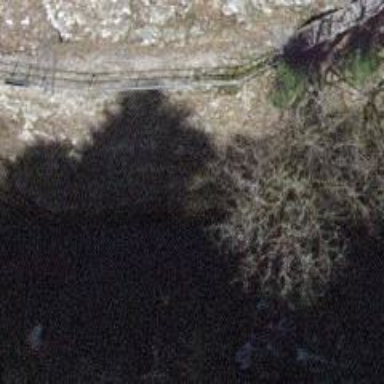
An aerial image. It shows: Cliff in nature.